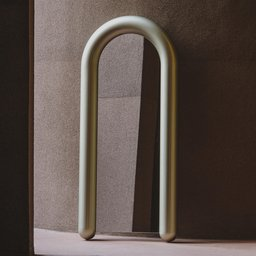
Label: furniture